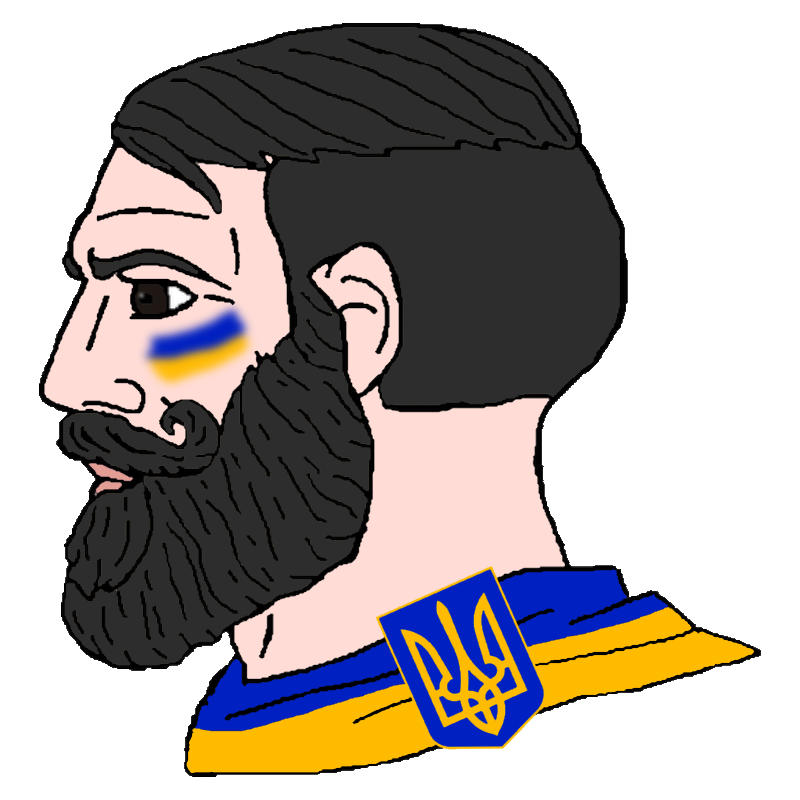
Label: 4_Yes_Chad